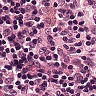
Metastatic tissue present: no